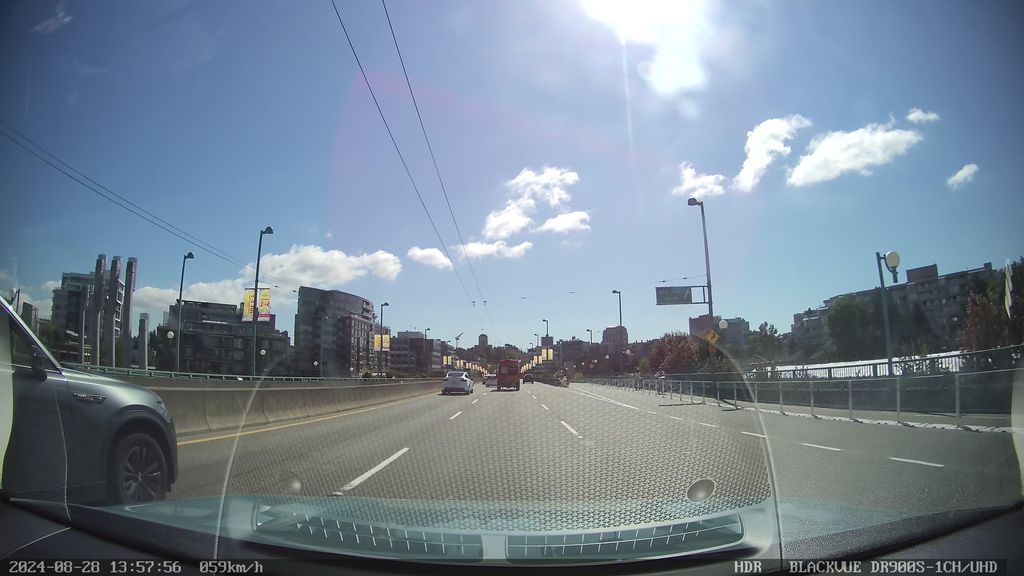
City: vancouver